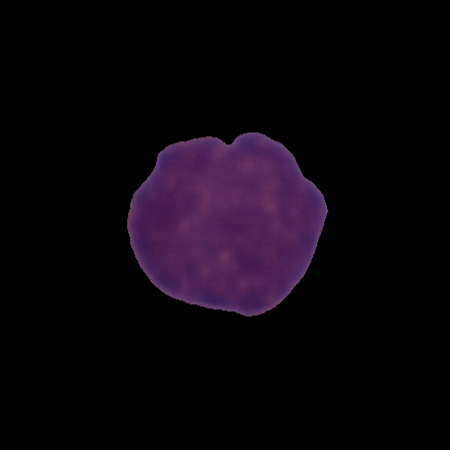
Label: healthy